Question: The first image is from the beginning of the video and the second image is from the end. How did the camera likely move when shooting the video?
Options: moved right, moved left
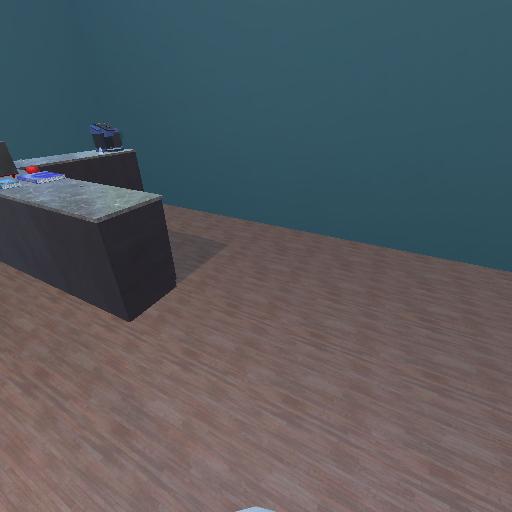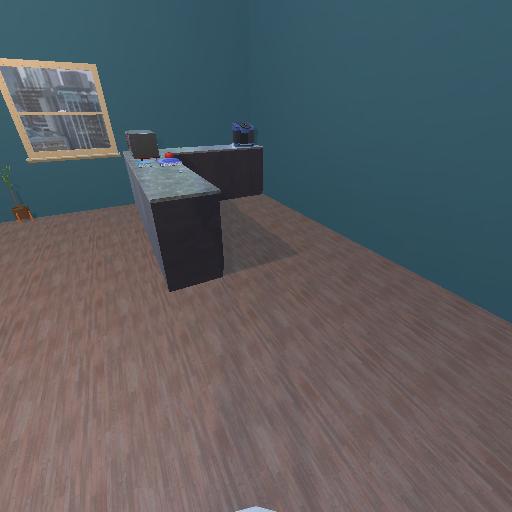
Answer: moved right